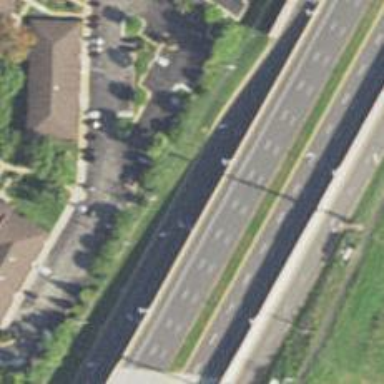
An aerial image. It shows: Trunk link road with asphalt surface.